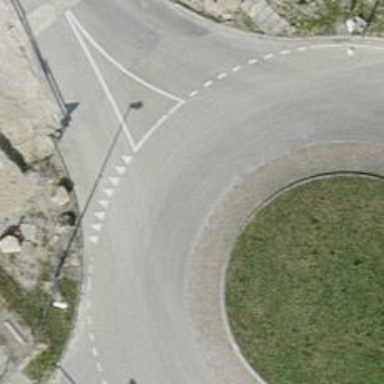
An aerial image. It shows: Tertiary road with asphalt surface leading to roundabout.